Interaction volume radius: 5 \u00c5
Interaction volume height: 15 \u00c5
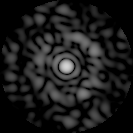
Disorder parameter: 0.8846